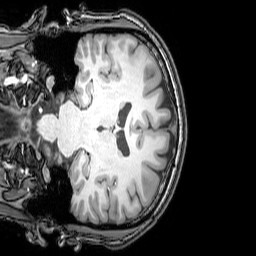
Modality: T1w
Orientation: coronal
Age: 26
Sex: male
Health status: healthy
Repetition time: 0.081 s
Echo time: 0.037 s